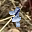
Label: 7